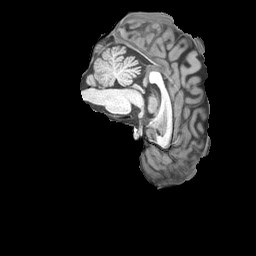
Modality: T1w
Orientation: sagittal
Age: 20
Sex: female
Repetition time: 2.3 s
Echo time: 0.0226 s